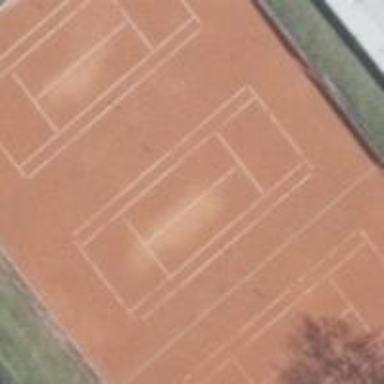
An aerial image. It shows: Tennis court on the leisure land pitch.